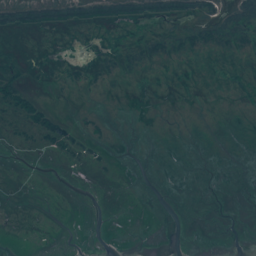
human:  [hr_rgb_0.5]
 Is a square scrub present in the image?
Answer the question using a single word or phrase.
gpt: yes

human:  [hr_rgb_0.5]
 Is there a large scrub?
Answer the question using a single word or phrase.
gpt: yes

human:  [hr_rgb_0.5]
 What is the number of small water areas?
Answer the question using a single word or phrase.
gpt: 3

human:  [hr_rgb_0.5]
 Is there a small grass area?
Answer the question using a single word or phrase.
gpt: yes

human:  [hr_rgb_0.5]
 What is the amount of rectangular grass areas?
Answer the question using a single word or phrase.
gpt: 0

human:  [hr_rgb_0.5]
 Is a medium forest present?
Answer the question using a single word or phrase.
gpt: yes

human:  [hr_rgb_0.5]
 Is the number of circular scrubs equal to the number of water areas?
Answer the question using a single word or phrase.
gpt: no

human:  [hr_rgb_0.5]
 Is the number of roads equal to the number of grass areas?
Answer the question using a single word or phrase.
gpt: no

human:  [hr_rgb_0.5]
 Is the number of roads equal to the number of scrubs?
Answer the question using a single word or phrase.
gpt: no

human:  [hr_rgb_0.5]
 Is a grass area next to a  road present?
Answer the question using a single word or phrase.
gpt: yes

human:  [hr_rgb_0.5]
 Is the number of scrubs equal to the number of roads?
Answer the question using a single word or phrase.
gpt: no

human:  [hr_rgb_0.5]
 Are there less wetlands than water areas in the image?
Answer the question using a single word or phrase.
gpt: yes

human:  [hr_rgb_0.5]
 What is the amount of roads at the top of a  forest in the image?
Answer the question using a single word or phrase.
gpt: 12

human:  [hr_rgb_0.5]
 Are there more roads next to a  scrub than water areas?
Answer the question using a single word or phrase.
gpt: no

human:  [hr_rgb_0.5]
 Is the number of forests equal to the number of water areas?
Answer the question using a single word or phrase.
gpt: no

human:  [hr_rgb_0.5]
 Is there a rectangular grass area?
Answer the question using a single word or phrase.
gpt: no

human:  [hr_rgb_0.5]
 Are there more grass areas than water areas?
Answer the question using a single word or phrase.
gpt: yes

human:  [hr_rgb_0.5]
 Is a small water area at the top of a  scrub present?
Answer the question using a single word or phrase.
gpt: yes

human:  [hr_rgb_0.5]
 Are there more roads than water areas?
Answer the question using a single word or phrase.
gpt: no

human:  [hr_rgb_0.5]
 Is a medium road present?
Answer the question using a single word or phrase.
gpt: no

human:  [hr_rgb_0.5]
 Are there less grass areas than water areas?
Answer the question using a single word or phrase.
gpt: no

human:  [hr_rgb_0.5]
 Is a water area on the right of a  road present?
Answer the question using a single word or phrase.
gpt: yes

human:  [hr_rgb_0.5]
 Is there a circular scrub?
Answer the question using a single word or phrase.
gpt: yes

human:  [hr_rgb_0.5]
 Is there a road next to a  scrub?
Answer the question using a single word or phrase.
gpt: yes

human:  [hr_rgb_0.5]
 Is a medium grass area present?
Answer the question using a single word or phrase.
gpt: yes

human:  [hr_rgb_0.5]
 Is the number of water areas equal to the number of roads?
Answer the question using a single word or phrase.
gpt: no

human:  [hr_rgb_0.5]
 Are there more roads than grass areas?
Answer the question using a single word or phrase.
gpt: no

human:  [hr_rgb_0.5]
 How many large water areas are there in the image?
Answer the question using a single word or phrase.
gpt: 6

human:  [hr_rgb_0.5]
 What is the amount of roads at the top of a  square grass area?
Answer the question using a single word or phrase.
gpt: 0

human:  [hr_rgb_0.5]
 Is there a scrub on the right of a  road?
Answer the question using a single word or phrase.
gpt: yes

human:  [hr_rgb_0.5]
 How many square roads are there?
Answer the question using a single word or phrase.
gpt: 0

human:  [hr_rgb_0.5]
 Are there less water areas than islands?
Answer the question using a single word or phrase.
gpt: no

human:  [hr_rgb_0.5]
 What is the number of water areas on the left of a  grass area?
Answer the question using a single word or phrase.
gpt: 16

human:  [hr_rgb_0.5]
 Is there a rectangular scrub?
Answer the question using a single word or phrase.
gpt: yes

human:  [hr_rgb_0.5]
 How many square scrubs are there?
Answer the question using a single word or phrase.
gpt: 1

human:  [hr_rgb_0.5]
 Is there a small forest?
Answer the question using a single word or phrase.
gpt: yes